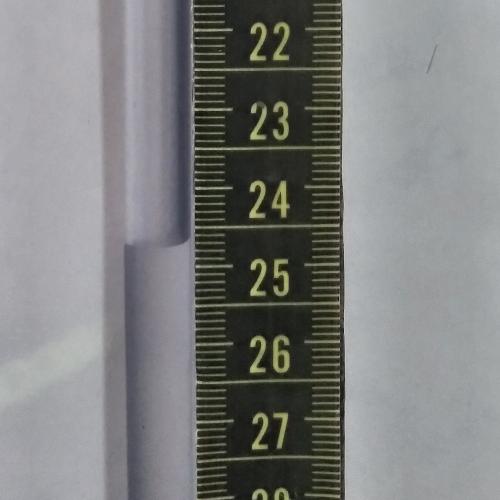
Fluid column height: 24.7 cm